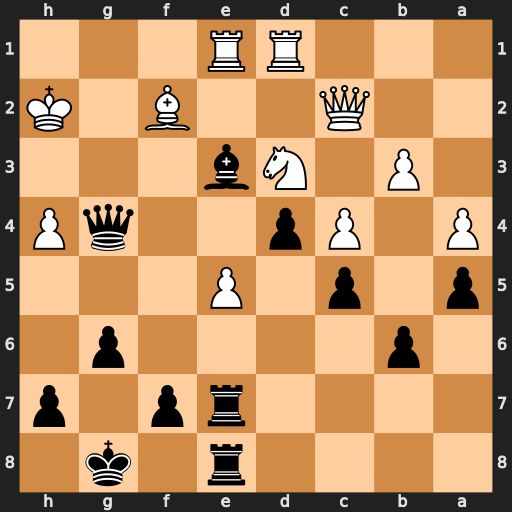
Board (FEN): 4r1k1/4rp1p/1p4p1/p1p1P3/P1Pp2qP/1P1Nb3/2Q2B1K/3RR3
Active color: b
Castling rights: -
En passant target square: -
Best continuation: Rxe5 Nxe5 Bf4+